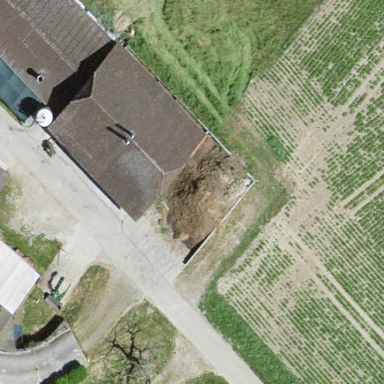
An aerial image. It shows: Rural barn.